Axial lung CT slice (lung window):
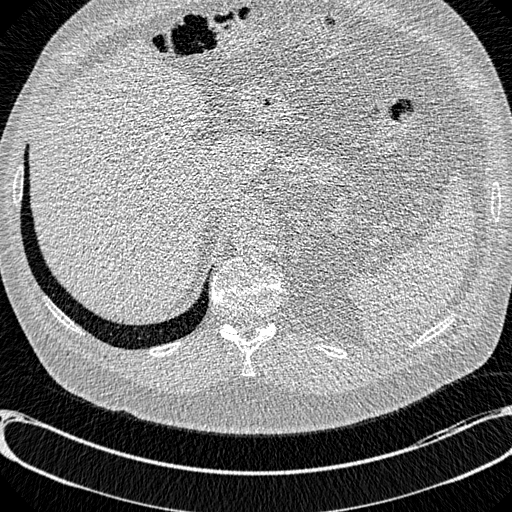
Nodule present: no